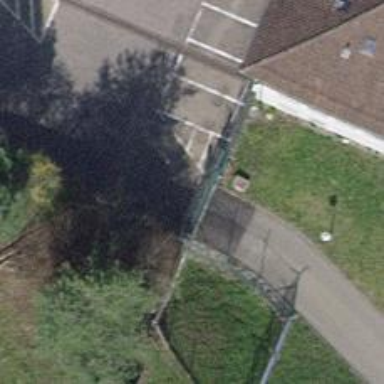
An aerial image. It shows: Gate.